Question: The following image is a part of Microsoft SQL Server 2008 R2 System Views. From the image we can see that the relationship between 'sys.partitions' and 'sys.allocation_units' depends on the value of 'sys.allocation_units.type'. So to join them together I would write something similar to this:
'''
SELECT *
FROM sys.indexes i
JOIN sys.partitions p
ON i.index_id = p.index_id
JOIN sys.allocation_units a
ON CASE
WHEN a.type IN (1, 3)
THEN a.container_id = p.hobt_id
WHEN a.type IN (2)
THEN a.container_id = p.partition_id
END
'''
But the upper code gives a syntax error. I guess that's because of the 'CASE' statement.
Can anyone help to explain a little?
---
Add error message:
> Msg 102, Level 15, State 1, Line 6 Incorrect syntax near '='.

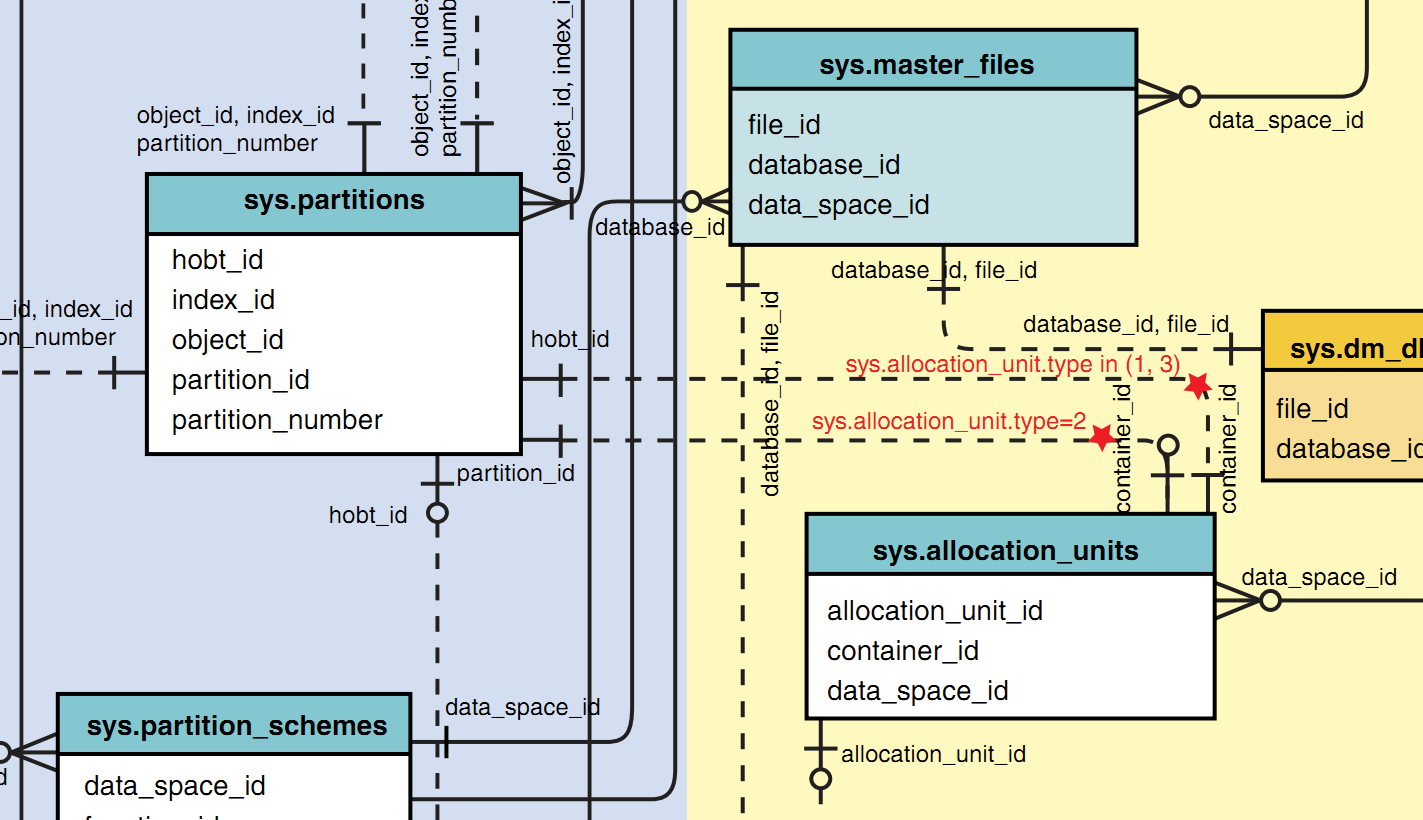
Answer: A 'CASE' expression returns a value from the 'THEN' portion of the clause. You could use it thusly:
'''
SELECT *
FROM sys.indexes i
JOIN sys.partitions p
ON i.index_id = p.index_id
JOIN sys.allocation_units a
ON CASE
WHEN a.type IN (1, 3) AND a.container_id = p.hobt_id THEN 1
WHEN a.type IN (2) AND a.container_id = p.partition_id THEN 1
ELSE 0
END = 1
'''
Note that you need to do something with the returned value, e.g. compare it to 1. Your statement attempted to return the value of an assignment or test for equality, neither of which make sense in the context of a 'CASE'/'THEN' clause. (If 'BOOLEAN' was a datatype then the test for equality would make sense.)